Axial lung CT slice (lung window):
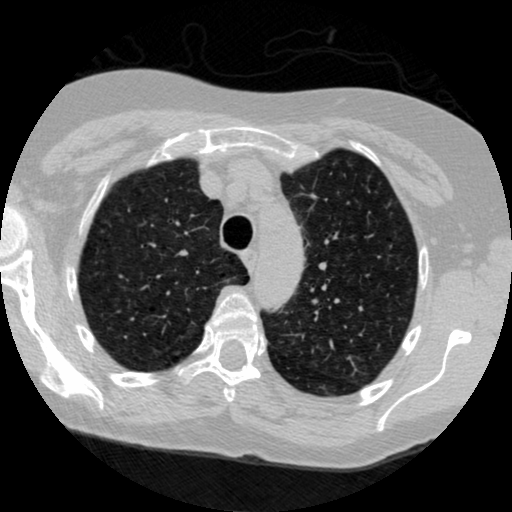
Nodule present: no